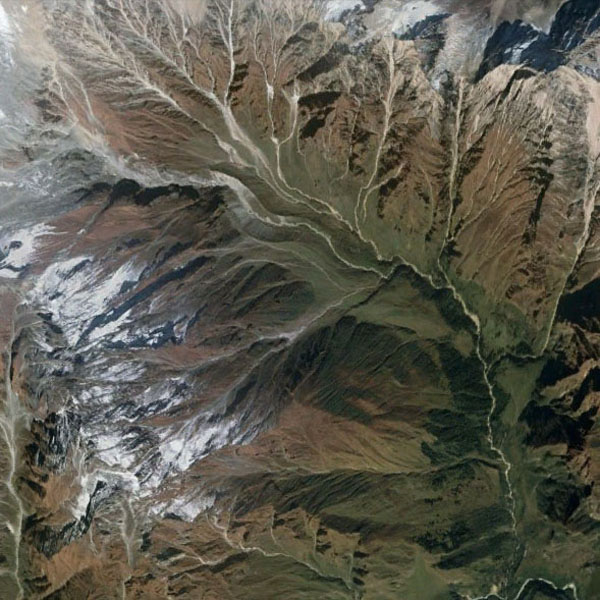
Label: Mountain